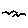
Label: bird